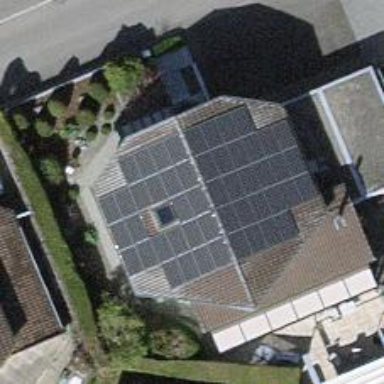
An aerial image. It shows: Solar power generator.